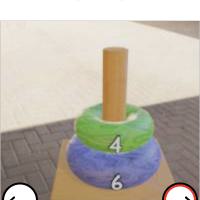
Task: sum
Answer: 10